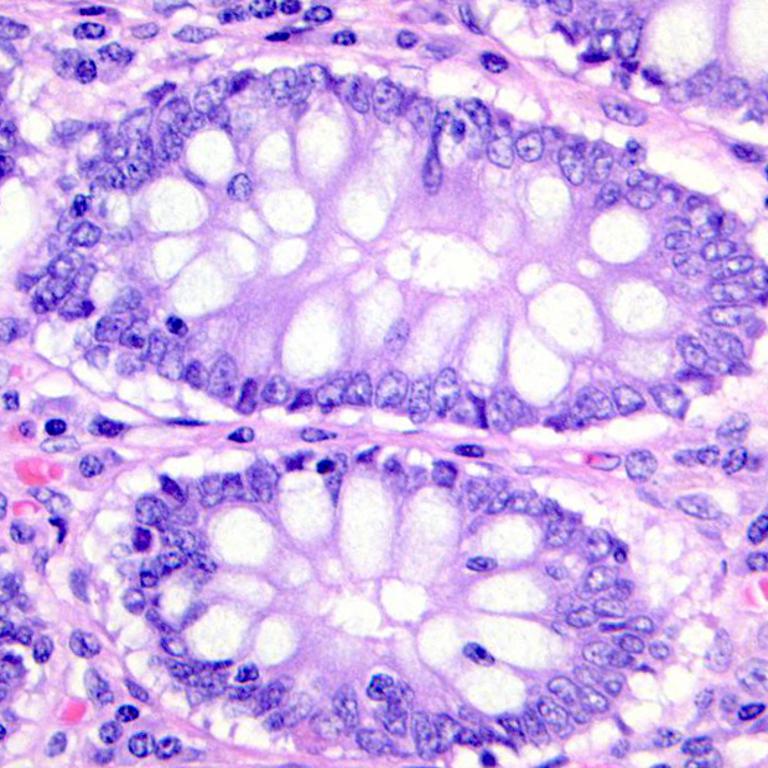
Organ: colon
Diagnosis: benign